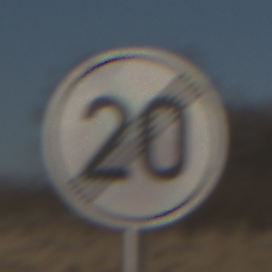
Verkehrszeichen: EndeGeschwindigkeit20
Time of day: MorningAfternoon
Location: Outdoor (Nature)
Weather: PartlyCloudy
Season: NotSpecified
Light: Natural